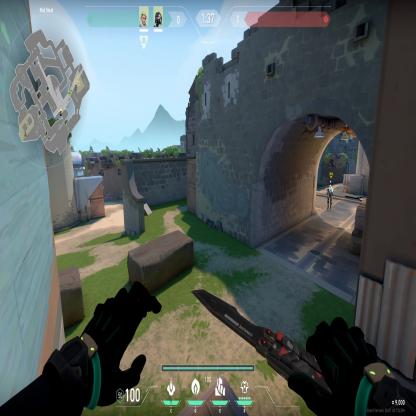
Label: teammate